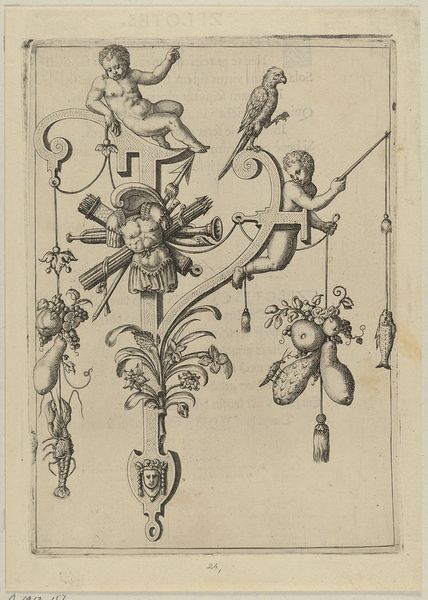
Titel: Der Buchstabe Y, Blatt aus der Folge 'Nova Alphati Effictio Historiis'
Künstler: Johann Theodor de Bry
Standort: Hamburg
Institution: Museum für Kunst und Gewerbe Hamburg
Schlagwörter: vogel, frucht, schrift, papier, bogen, grafik, graphik, ornamente, fotografie, photographie, hummer, panzer, maske, druckgraphik, druckgrafik, stich, buchstaben, insekten, triumph, insekt, putten, kupferstich, pfeil, fische, amoretten, groteske, angelrute, alphabet, gerippt, reproduktionen, blumenornamente, druckerzeugnisse, insecta, schweifwerk, kerbtiere, hexapoda, früchte, vögel, tierornamente, rüstung, ornamentstich, vorlageblätter, schweifgroteske, trophäe